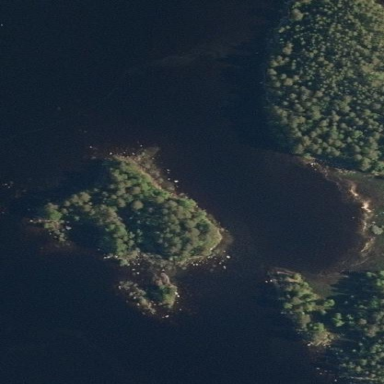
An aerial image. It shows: Island.